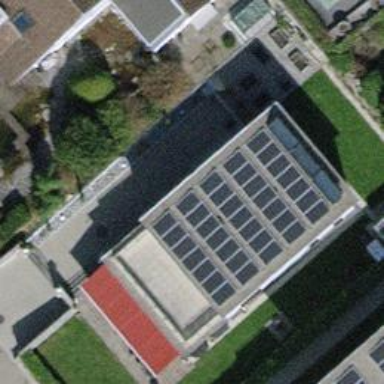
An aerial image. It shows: Small solar photovoltaic panel generator installed on roof.